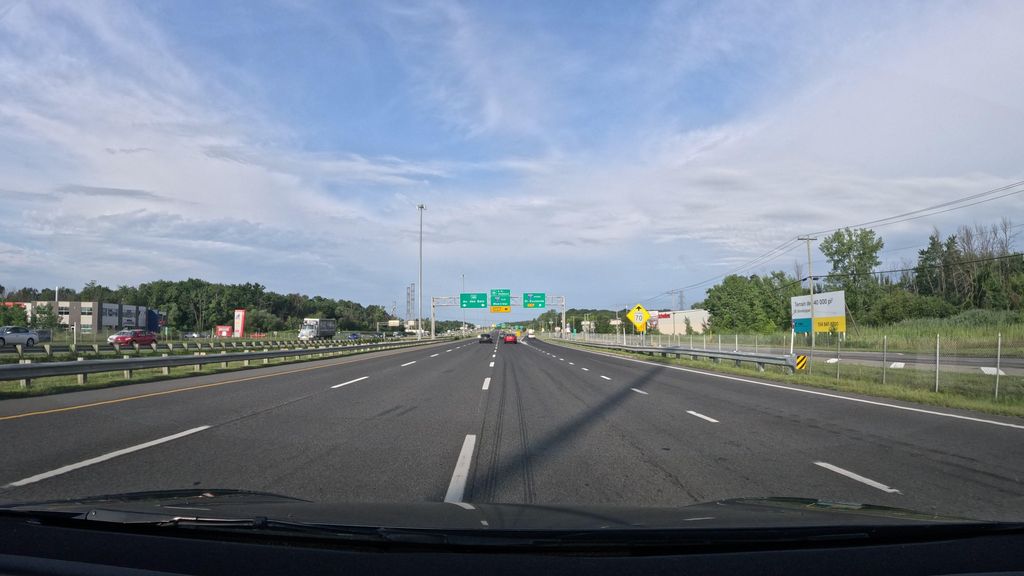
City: montreal